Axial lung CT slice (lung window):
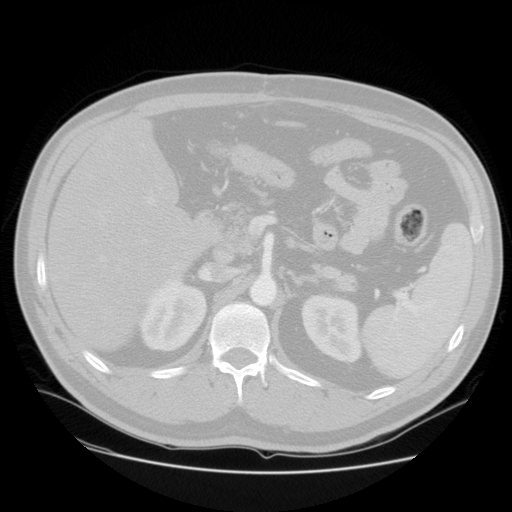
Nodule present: no